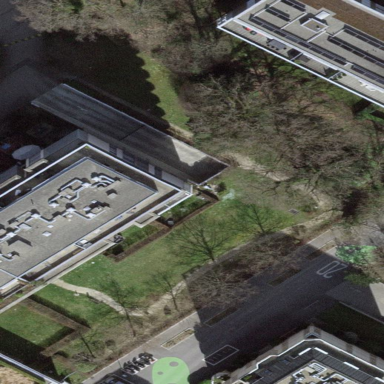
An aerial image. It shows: Grassy area enclosed by fence.